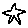
Label: star